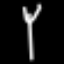
Label: fork